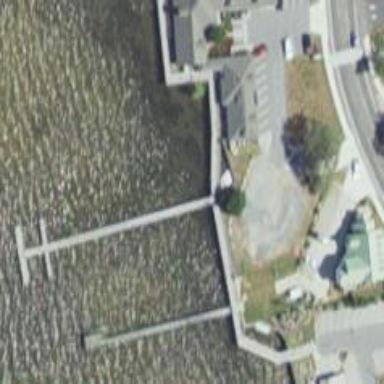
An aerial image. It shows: Footway leading to pier with mooring facilities.